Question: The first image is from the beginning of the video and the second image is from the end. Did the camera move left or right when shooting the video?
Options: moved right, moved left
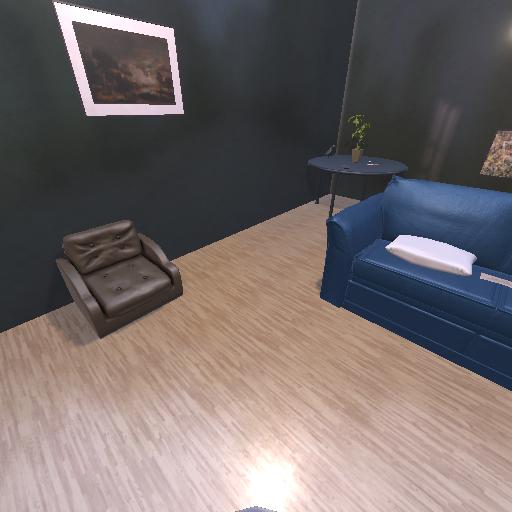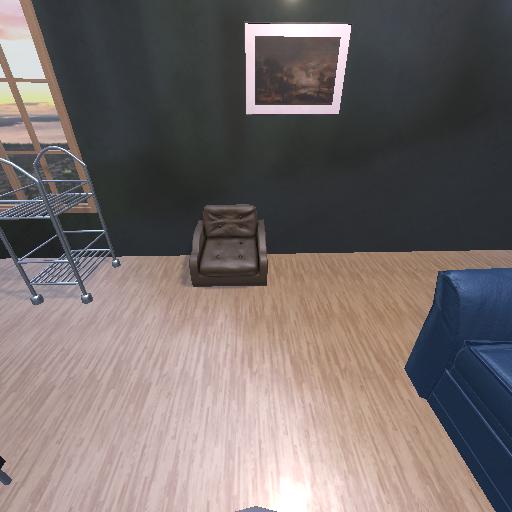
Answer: moved right